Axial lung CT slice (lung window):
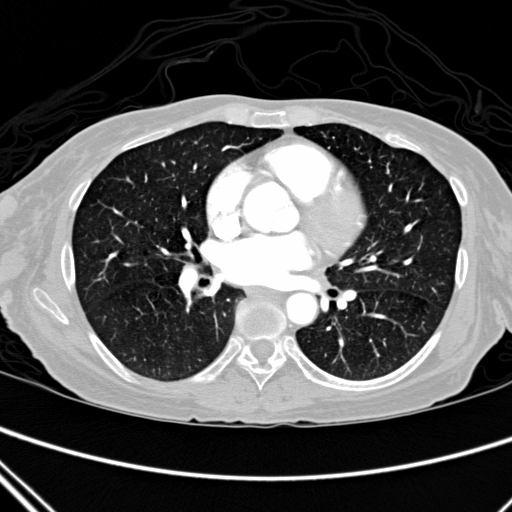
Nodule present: no